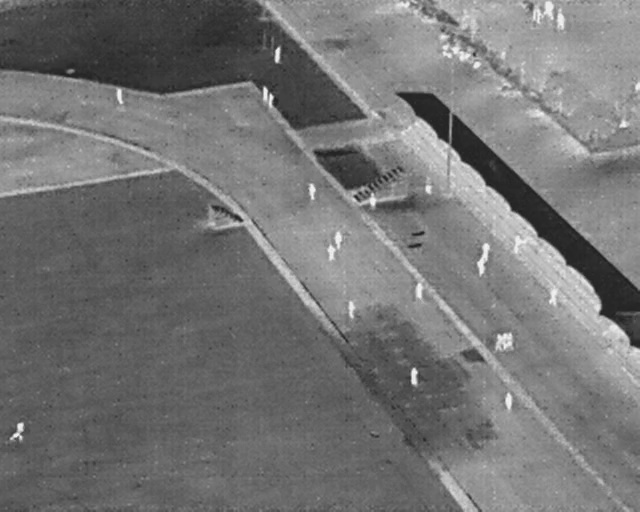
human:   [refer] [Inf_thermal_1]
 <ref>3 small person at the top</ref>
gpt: <box>[[40, 17, 42, 18, 2], [41, 19, 43, 20, 2], [41, 9, 44, 11, 2]]</box>

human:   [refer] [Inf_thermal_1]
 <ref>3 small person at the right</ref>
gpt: <box>[[76, 66, 79, 67, 2], [78, 65, 81, 67, 2], [77, 66, 80, 67, 2]]</box>

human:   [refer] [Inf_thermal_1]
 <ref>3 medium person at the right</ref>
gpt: <box>[[84, 56, 88, 58, 2], [74, 48, 77, 50, 2], [73, 51, 76, 53, 2]]</box>

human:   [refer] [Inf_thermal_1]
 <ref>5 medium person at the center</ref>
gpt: <box>[[64, 55, 67, 57, 2], [53, 59, 56, 61, 2], [50, 48, 53, 50, 2], [51, 45, 54, 47, 2], [65, 35, 68, 37, 2]]</box>

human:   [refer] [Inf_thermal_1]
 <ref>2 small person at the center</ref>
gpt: <box>[[56, 38, 59, 40, 2], [47, 36, 50, 38, 2]]</box>

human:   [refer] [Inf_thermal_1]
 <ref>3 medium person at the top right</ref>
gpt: <box>[[85, 3, 89, 4, 2], [84, 0, 87, 3, 2], [82, 1, 85, 3, 2]]</box>